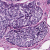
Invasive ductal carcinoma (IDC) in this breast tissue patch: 0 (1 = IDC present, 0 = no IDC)